Question: Suppose I have TASK array list '{A,B,C,D,E,F}' and Dependencies array list indicated each of correspond TASK '{-,-,A,AB,CD,E}'.
I have no problem find the forward dependencies in java program, but what if I would like it reverse and store into the new array backward list such as '{CD,D,E,E,F,-}' ?
Forward:

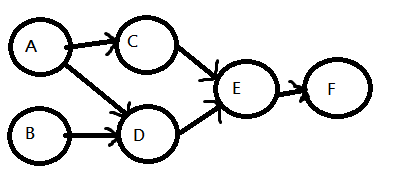
Answer: It is a bit unclear to me how your tasks are defined but suppose a task is a class like this:
'''
class Task {
private final String name;
public Task(String name) {
this.name = name;
}
public String getName() {
return name;
}
@Override
public String toString() {
return name;
}
}
'''
Then you could define your input array lists like this (provided that your have imported the asList() and emptyList() methods statically):
'''
final Task a = new Task("A");
final Task b = new Task("B");
final Task c = new Task("C");
final Task d = new Task("D");
final Task e = new Task("E");
final Task f = new Task("F");
List<Task> tasks = asList(a, b, c, d, e, f);
List<List<Task>> dependencies = asList(
emptyList(),
emptyList(),
asList(a),
asList(a, b),
asList(c, d),
asList(e)
);
'''
Calculate the forward references could be done in many ways. Here is one example:
'''
public List<List<Task>> forwardDependencies(
List<Task> tasks,
List<List<Task>> dependencies
) {
List<List<Task>> forwardDependencies = new ArrayList<>();
for (Task task : tasks) {
List<Task> forwardDependency = new ArrayList();
for (int i = 0; i < dependencies.size(); i++) {
List<Task> dependency = dependencies.get(i);
if (dependency.contains(task)) {
forwardDependency.add(tasks.get(i));
}
}
forwardDependencies.add(forwardDependency);
}
return forwardDependencies;
}
'''
calling
'''
System.out.println(forwardDependencies(tasks, dependencies));
'''
will produce
'''
[[C, D], [D], [E], [E], [F], []]
'''